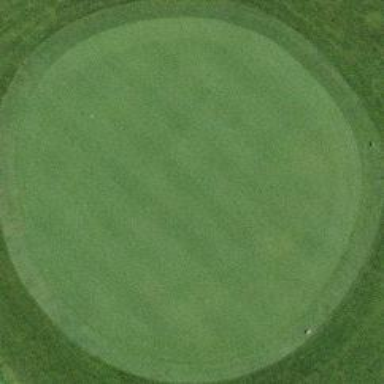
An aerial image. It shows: Golf green.